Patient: sex M, age 48
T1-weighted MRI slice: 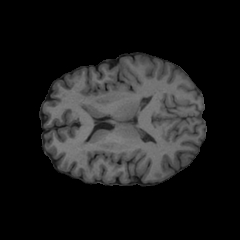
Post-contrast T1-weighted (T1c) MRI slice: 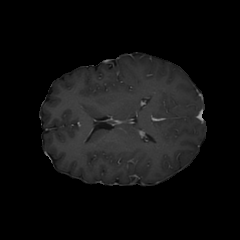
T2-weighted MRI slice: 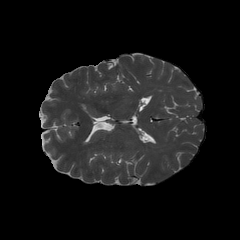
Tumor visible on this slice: no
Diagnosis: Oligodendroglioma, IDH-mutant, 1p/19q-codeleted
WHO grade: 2